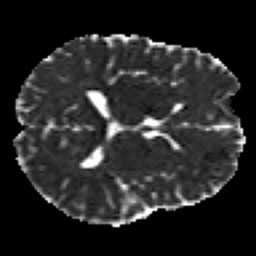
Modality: MD
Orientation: axial
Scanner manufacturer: siemens
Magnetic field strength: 3 T
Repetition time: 7.8 s
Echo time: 0.09 s